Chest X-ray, AP view. Patient: 43 years old, sex F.
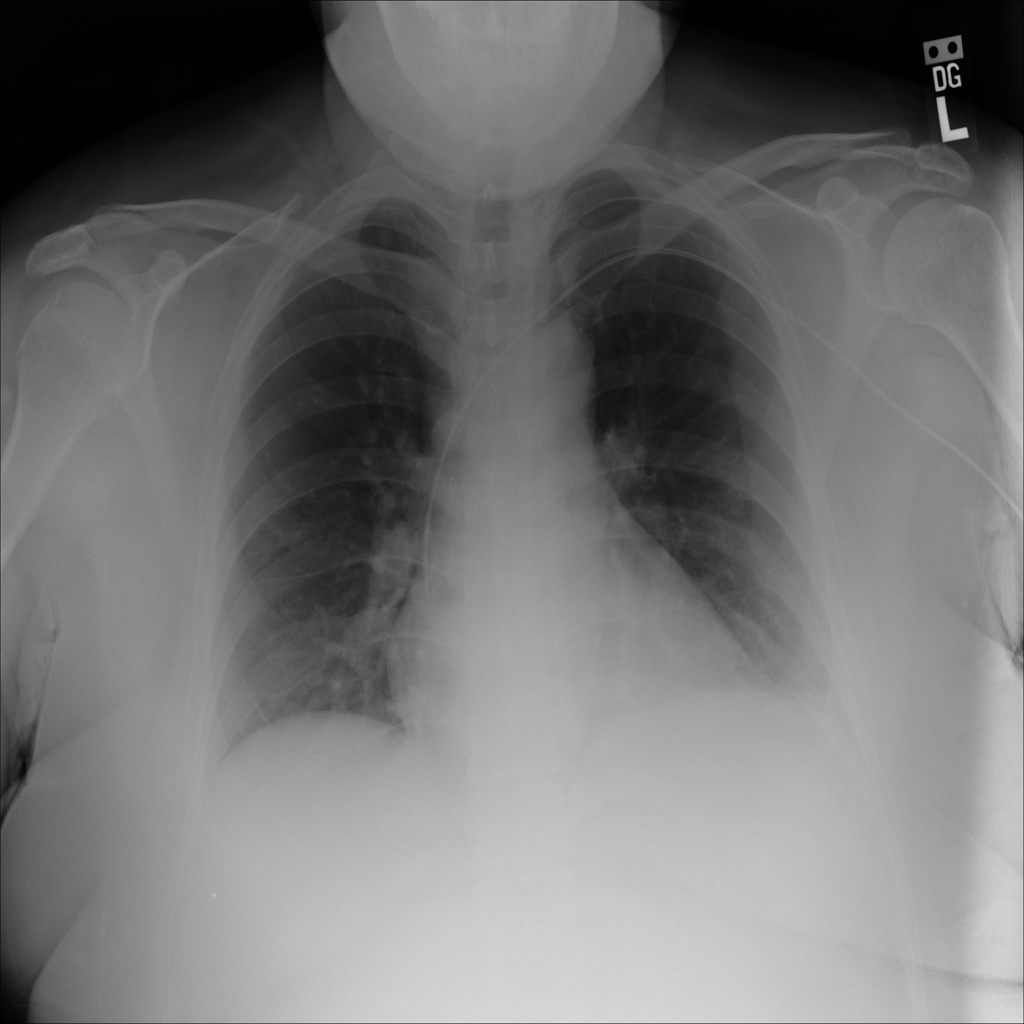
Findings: No Finding